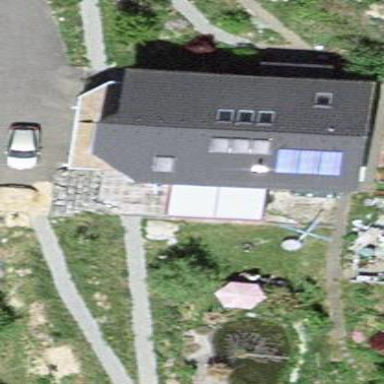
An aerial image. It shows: Simple and straightforward house.